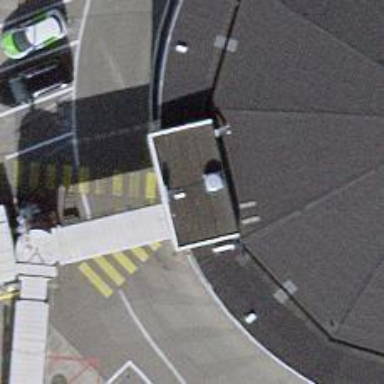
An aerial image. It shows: Airport gate.